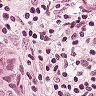
Metastatic tissue present: yes